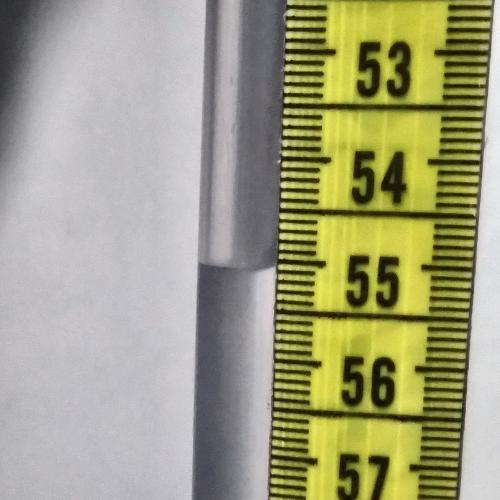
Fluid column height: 55.0 cm